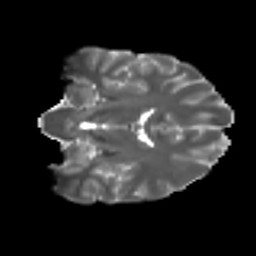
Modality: T2w
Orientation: coronal
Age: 19
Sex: male
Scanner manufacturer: ge
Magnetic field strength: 3 T
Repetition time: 7.8 s
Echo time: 0.0606 s